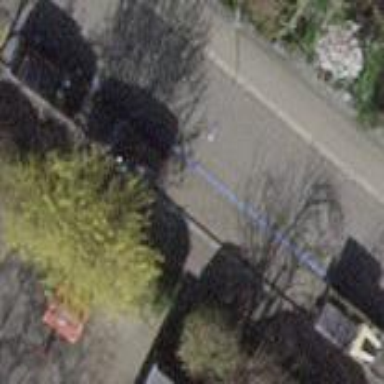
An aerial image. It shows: Parking lane area.